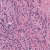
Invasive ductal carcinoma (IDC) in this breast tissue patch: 1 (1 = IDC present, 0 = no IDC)